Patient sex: M
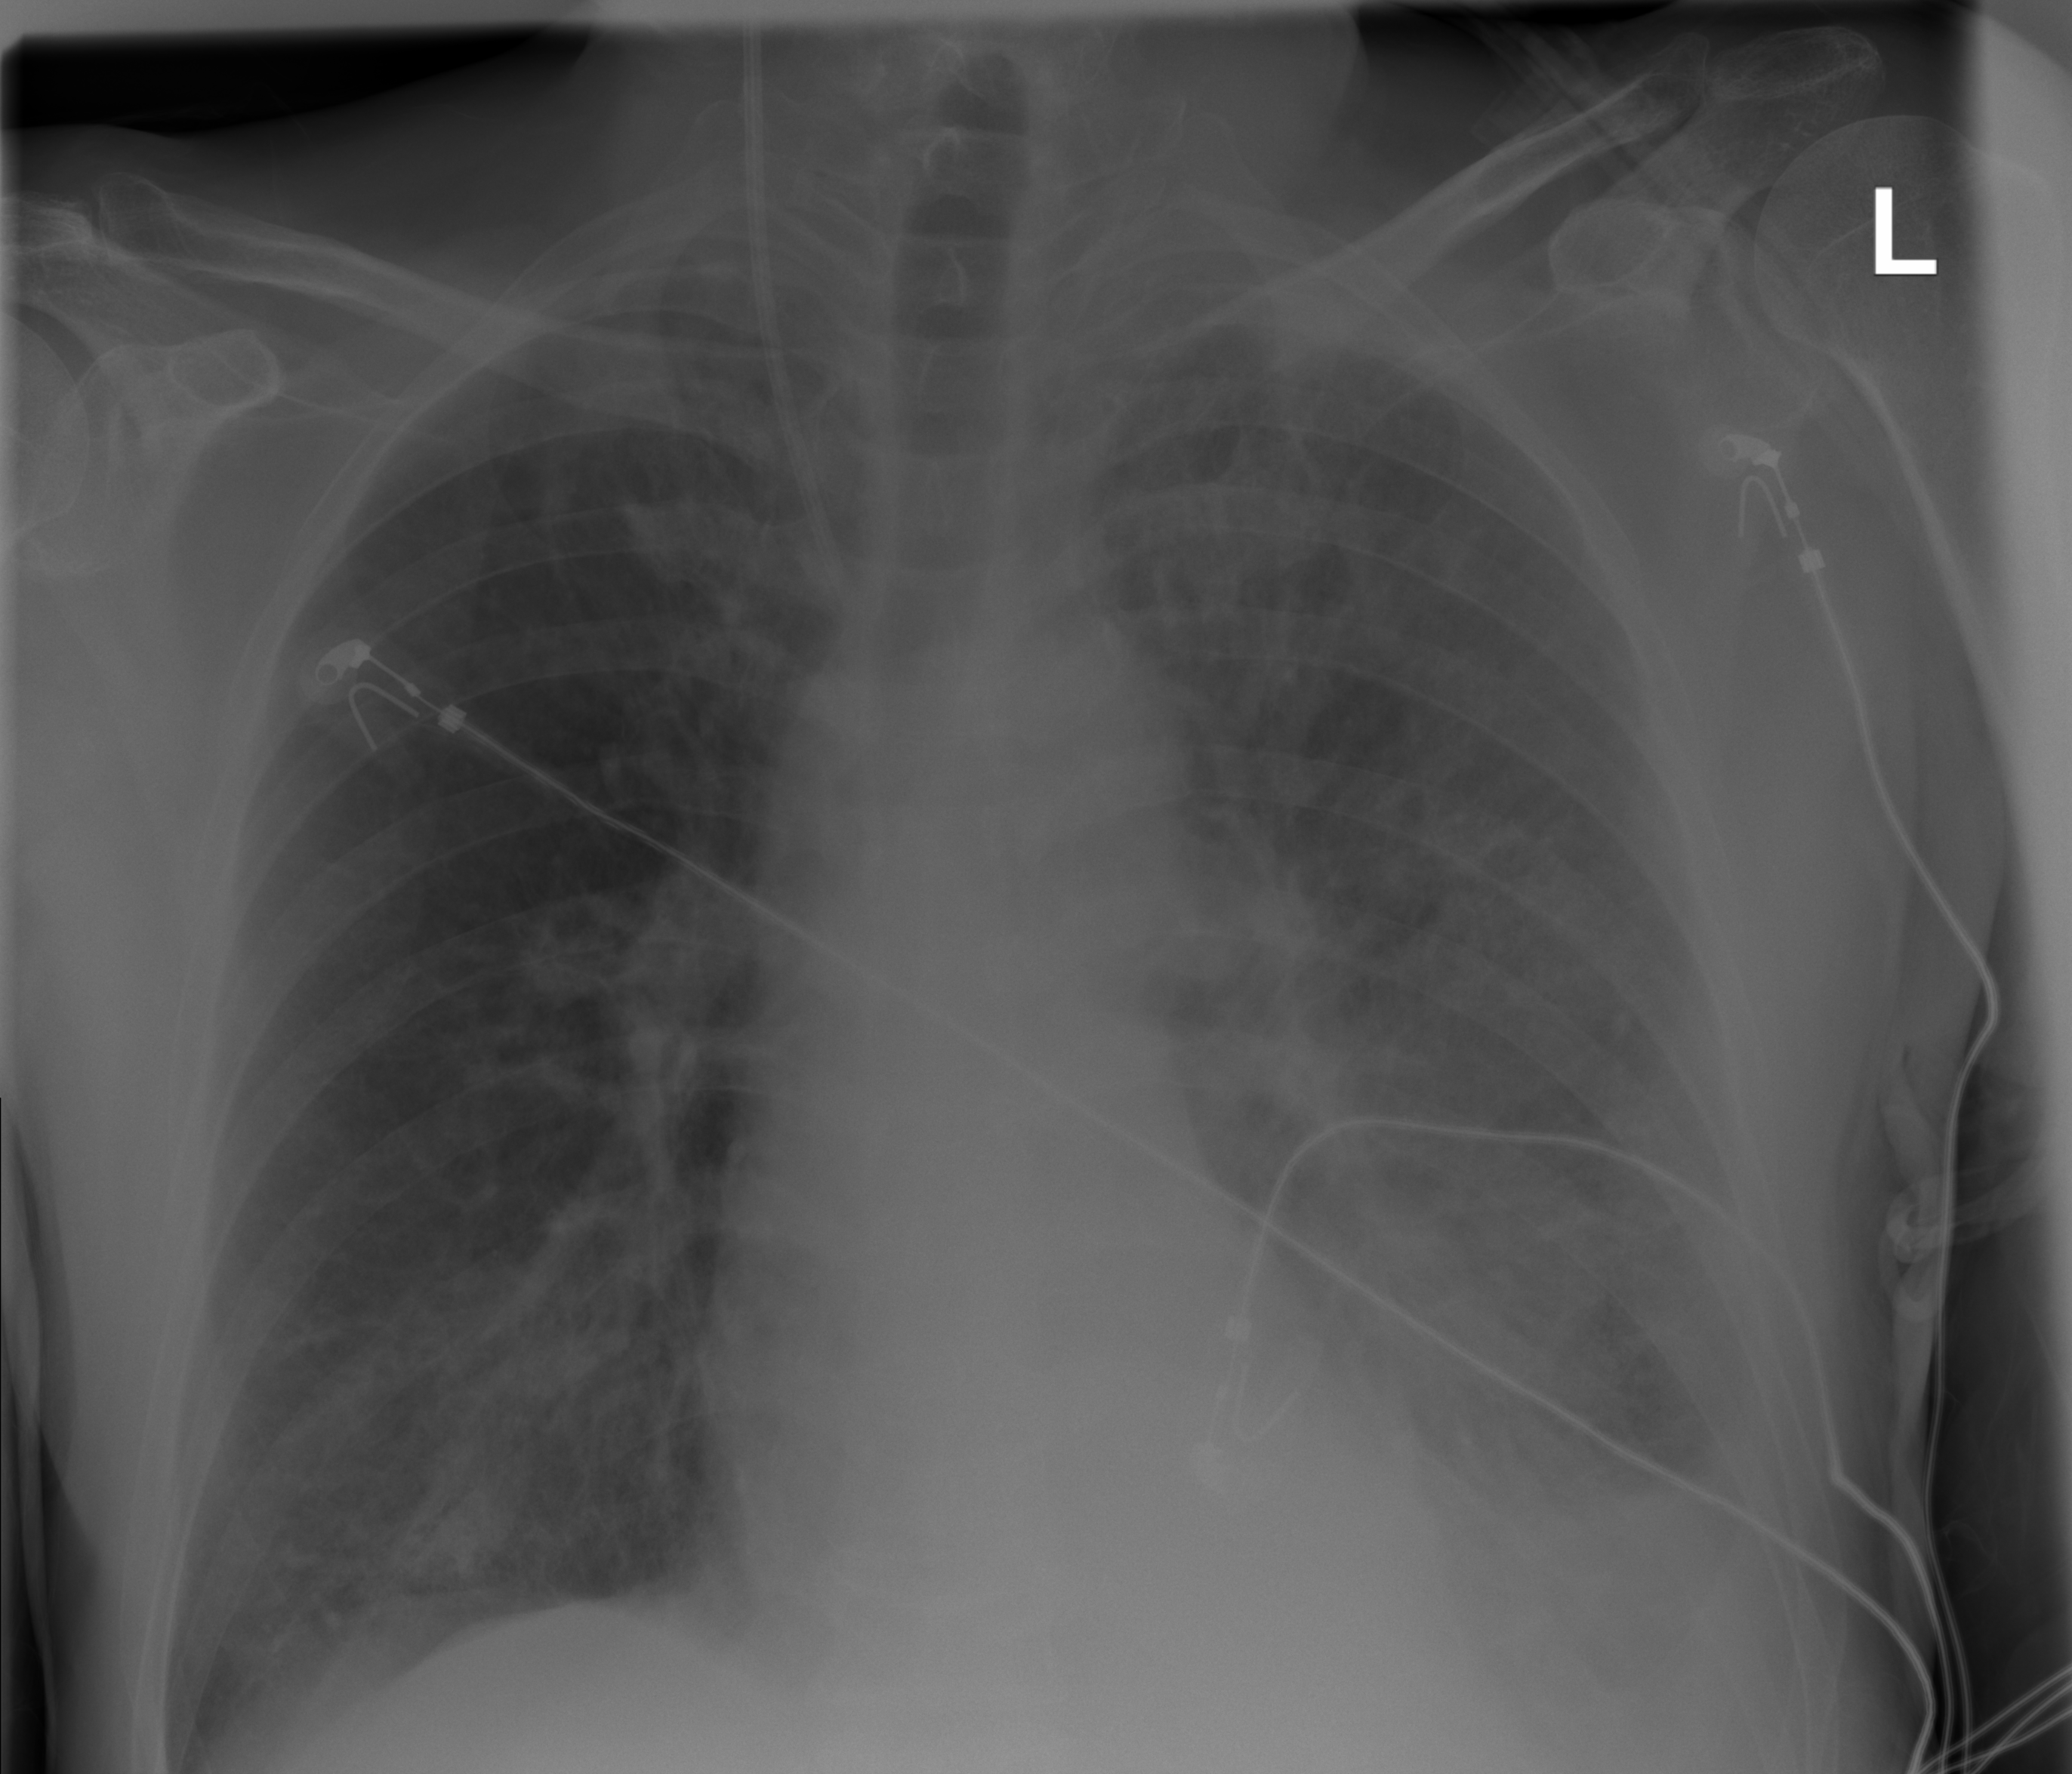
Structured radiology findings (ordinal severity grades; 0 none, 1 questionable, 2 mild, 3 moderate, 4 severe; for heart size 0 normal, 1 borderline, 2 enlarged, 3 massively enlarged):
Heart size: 0
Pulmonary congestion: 0
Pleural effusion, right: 1
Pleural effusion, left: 2
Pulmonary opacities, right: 2
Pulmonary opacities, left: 3
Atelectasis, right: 2
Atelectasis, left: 2